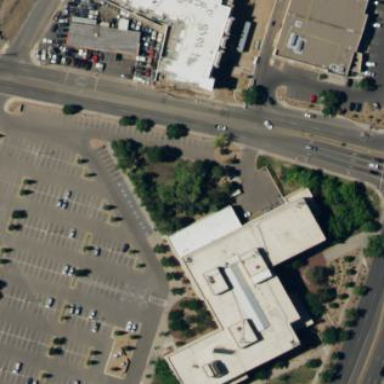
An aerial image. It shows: Government office building.